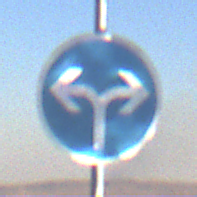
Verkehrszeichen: VorgeschriebeneFahrtrichtungRechtsOderLinks
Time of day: MorningAfternoon
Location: Outdoor (Nature)
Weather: Clear
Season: NotSpecified
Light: Natural